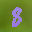
Label: 8